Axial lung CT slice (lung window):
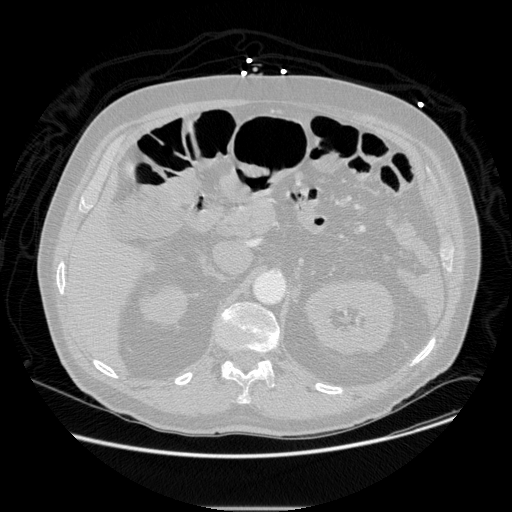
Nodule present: no